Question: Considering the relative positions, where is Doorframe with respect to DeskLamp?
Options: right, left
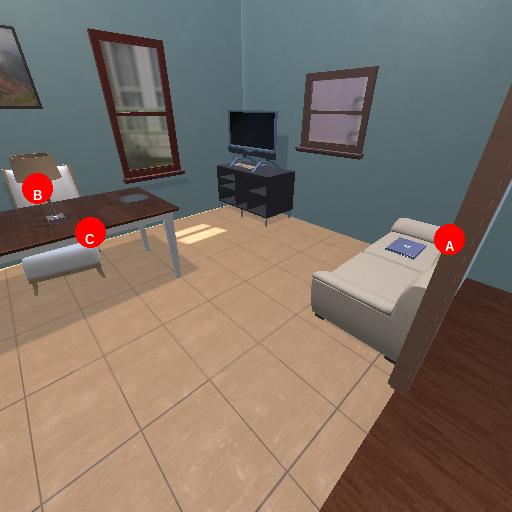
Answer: right